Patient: sex M, age 36
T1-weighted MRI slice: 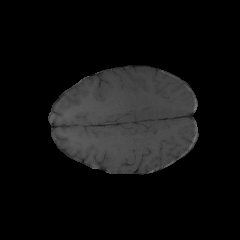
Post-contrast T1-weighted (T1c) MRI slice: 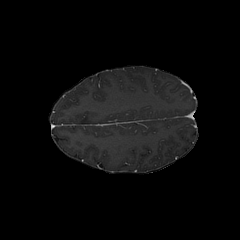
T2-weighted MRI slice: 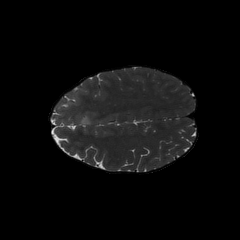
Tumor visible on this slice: yes
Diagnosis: Glioblastoma, IDH-wildtype
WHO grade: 4